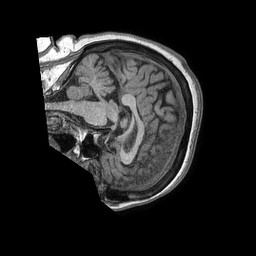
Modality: T1w
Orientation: sagittal
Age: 72
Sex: female
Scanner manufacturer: philips
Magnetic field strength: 1.5 T
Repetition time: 0.007611 s
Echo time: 0.003472 s